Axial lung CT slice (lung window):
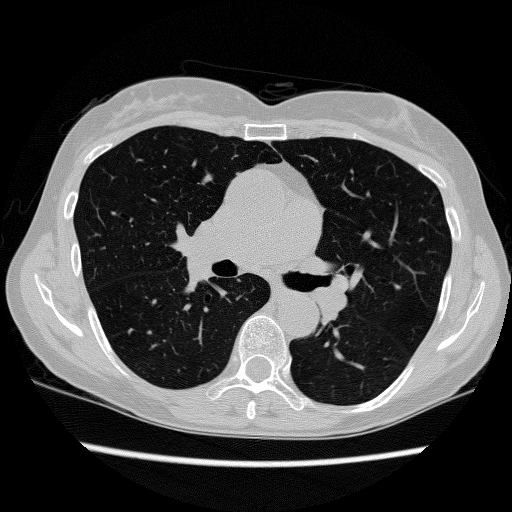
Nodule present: no